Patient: sex F, age 71
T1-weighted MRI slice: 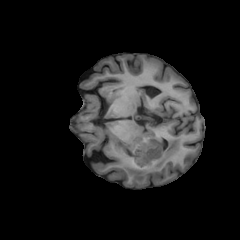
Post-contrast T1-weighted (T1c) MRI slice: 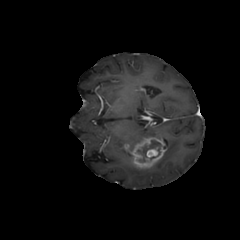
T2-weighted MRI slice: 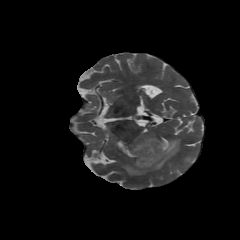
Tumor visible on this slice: yes
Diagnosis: Glioblastoma, IDH-wildtype
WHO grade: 4